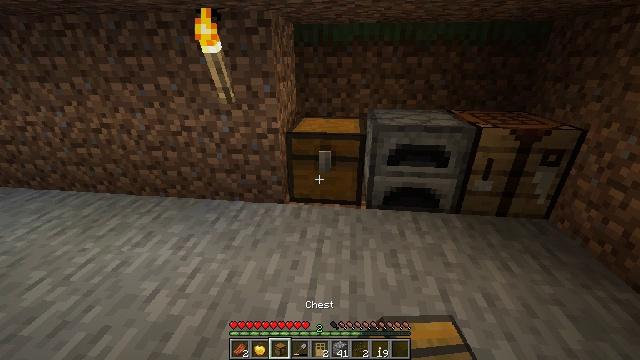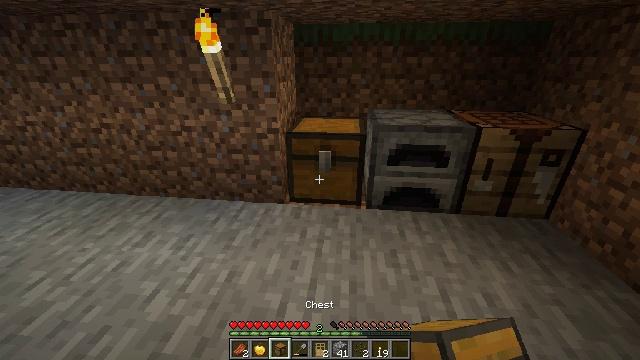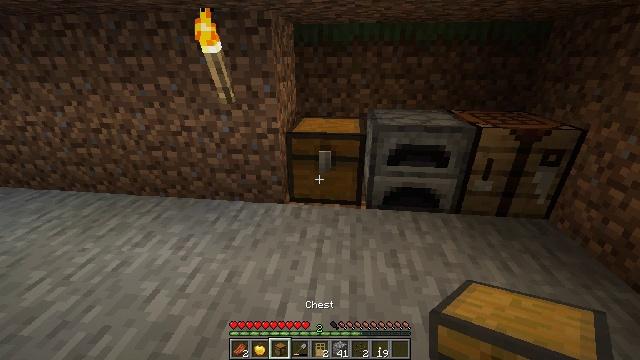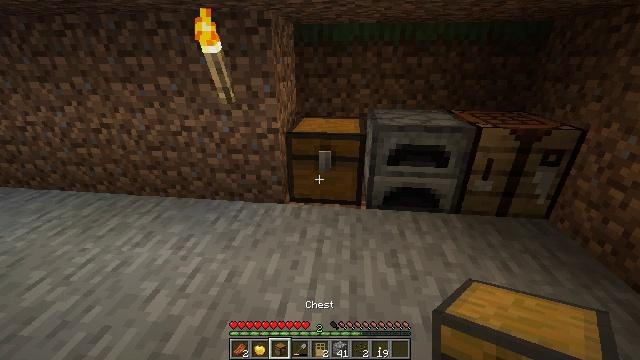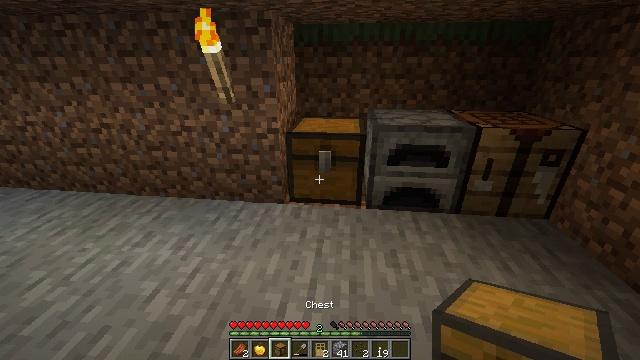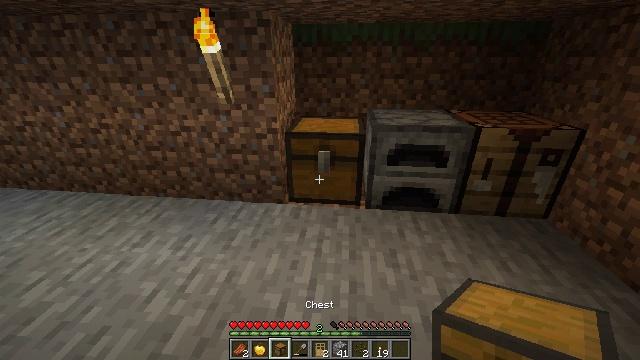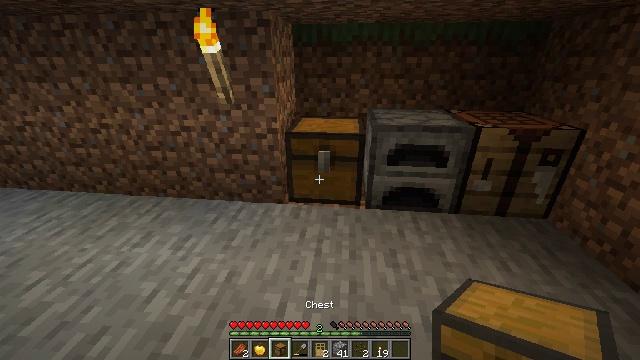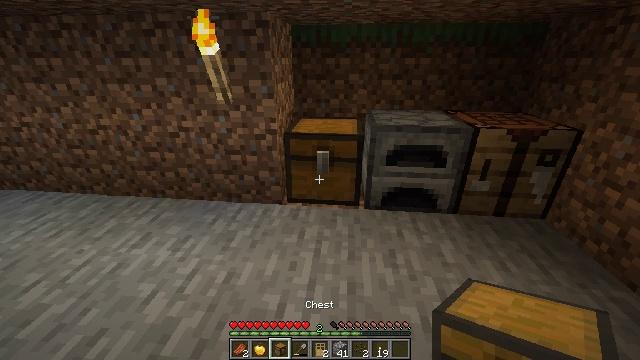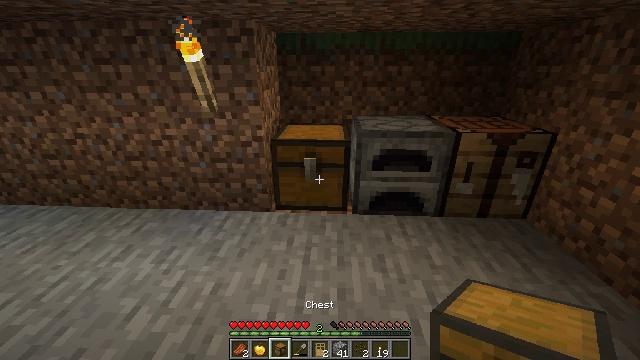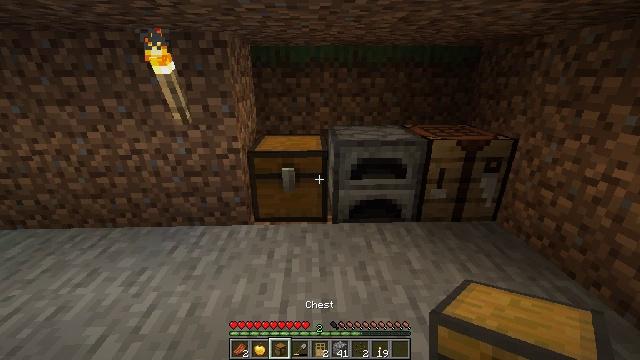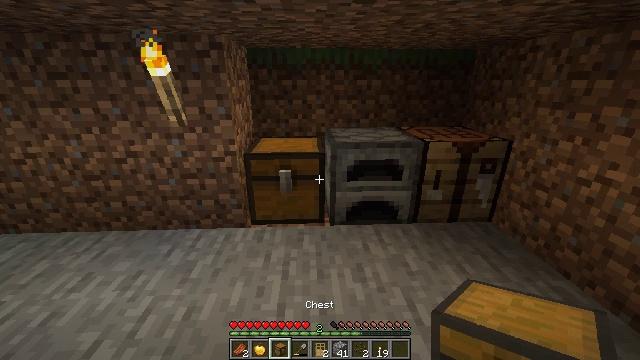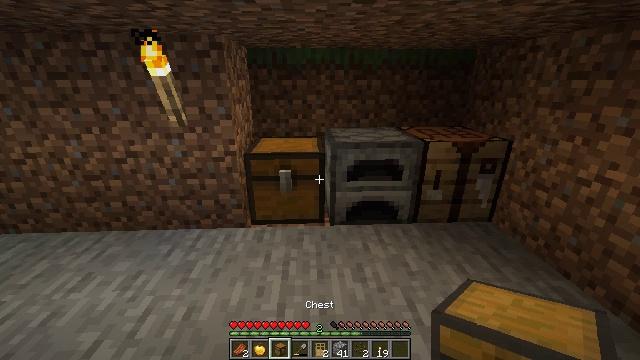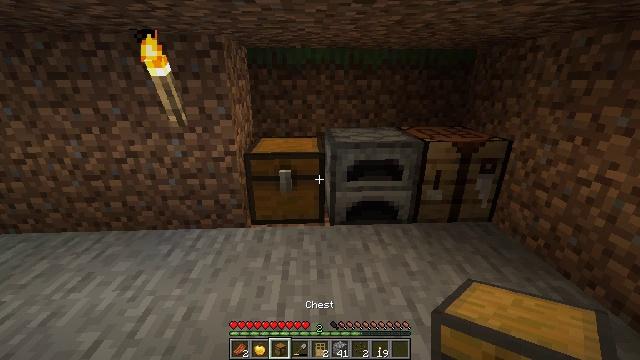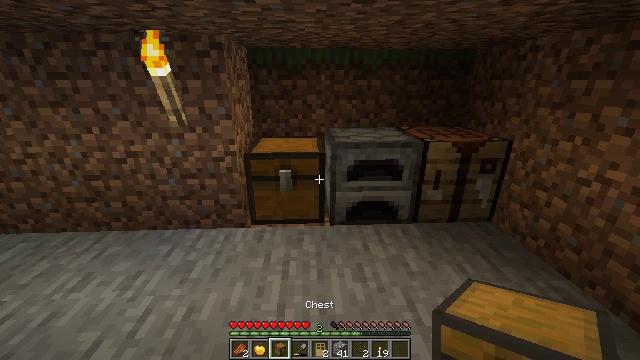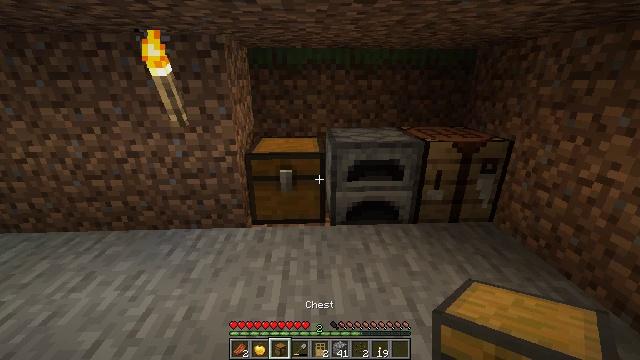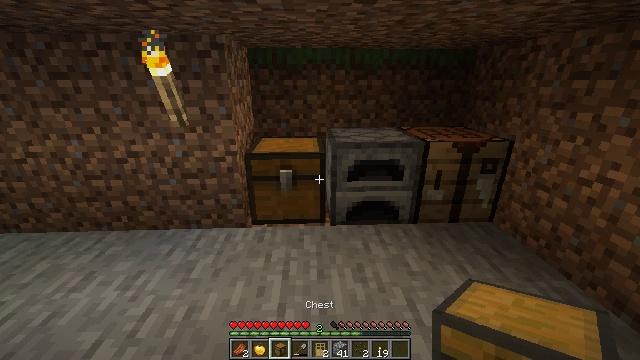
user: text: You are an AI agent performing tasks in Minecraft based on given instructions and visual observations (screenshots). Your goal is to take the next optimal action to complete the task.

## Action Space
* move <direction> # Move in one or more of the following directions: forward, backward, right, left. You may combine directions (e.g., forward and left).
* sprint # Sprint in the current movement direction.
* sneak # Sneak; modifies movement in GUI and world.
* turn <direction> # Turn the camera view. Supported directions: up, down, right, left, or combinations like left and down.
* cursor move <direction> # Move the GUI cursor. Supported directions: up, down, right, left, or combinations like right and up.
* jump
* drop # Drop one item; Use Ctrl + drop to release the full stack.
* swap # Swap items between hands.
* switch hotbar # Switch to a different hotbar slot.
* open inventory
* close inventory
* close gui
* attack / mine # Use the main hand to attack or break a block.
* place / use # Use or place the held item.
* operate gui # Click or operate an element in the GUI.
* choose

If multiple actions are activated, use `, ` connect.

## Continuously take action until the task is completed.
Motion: motion action
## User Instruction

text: Break the birch leaves block.
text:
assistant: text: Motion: no_op
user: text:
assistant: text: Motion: no_op
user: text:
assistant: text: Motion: no_op
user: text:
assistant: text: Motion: no_op
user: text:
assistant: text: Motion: no_op
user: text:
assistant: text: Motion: no_op
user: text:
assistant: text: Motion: no_op
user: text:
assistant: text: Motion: turn right and up
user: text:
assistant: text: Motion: turn right and up
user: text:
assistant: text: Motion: no_op
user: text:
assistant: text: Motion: no_op
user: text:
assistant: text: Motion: no_op
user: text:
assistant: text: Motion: no_op
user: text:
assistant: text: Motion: no_op
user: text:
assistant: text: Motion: no_op
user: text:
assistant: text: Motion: no_op
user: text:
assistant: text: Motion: use / place
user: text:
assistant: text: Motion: use / place
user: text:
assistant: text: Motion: no_op
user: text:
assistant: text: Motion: no_op
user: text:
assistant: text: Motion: no_op
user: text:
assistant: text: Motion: no_op
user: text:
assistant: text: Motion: no_op
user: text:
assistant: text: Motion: no_op
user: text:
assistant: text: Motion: no_op
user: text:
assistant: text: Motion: no_op
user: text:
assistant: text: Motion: no_op
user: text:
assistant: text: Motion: no_op
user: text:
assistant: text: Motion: no_op
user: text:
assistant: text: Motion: turn left